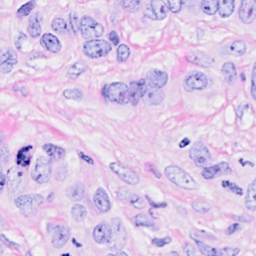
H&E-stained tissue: Breast